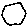
Label: hexagon